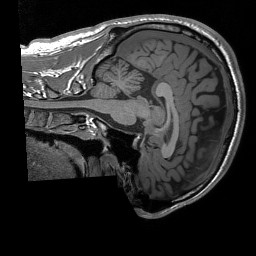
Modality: T1w
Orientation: sagittal
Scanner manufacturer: siemens
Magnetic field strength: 3 T
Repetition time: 1.76 s
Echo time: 0.0022 s